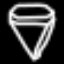
Label: diamond